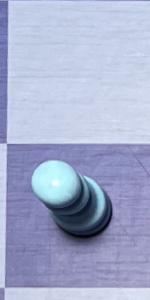
Label: Pawn_White